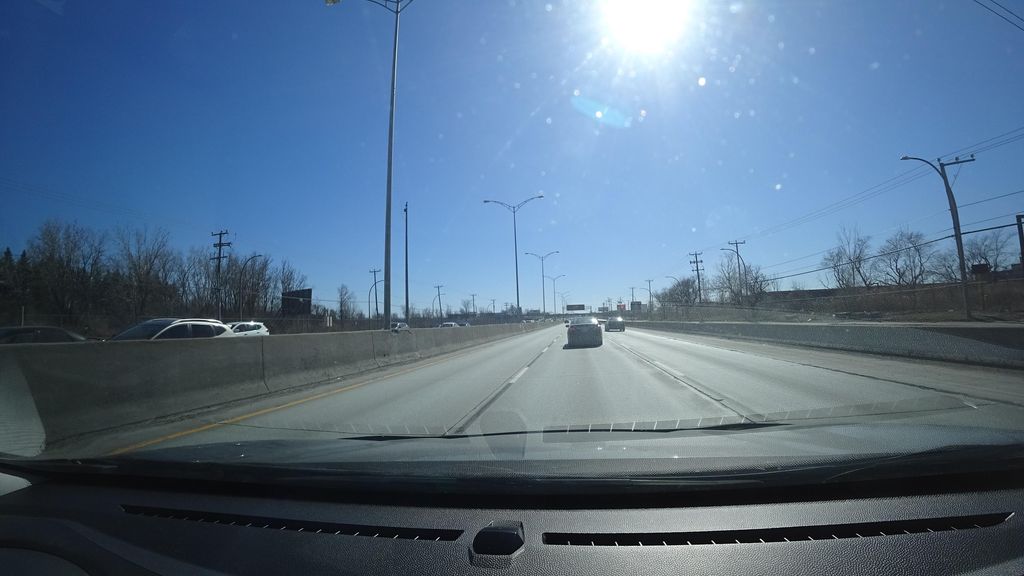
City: montreal